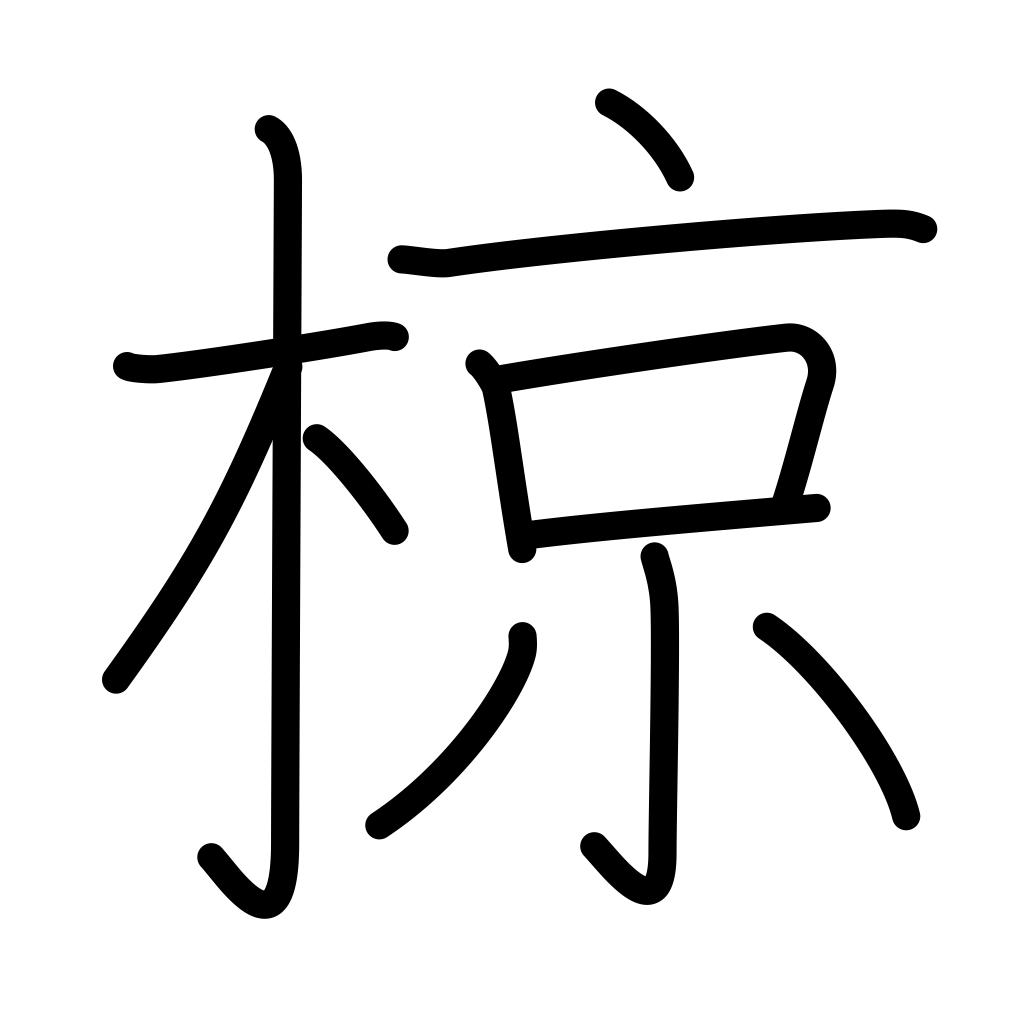
Meaning: type of deciduous tree, grey starling